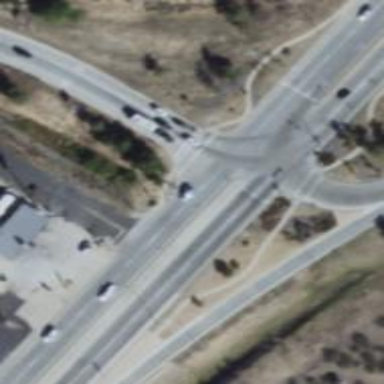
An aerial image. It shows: Uncontrolled crossing on footway with marked lines.